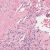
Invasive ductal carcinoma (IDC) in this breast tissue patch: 0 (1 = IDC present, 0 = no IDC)